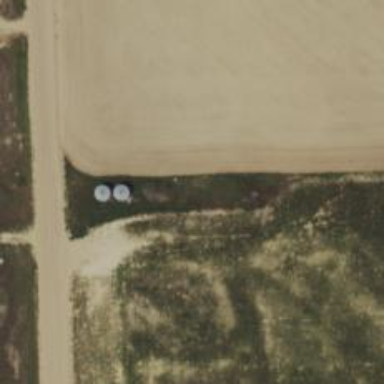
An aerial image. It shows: Silo.